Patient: sex M, age 28
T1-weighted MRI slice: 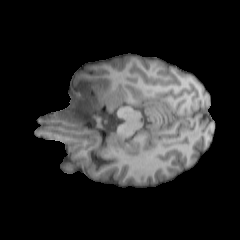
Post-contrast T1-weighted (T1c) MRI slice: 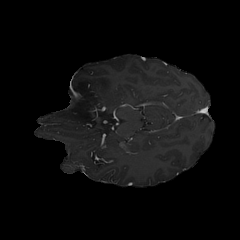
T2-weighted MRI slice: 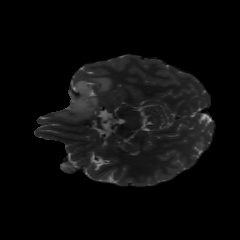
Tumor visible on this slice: yes
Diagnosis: Astrocytoma, IDH-mutant
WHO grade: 2